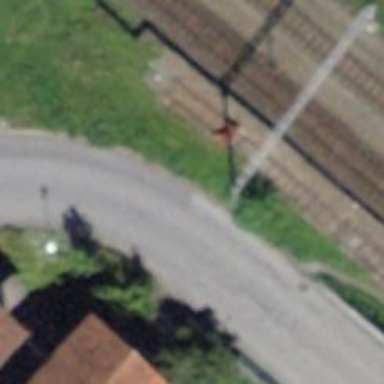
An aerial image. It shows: Railway buffer stop.